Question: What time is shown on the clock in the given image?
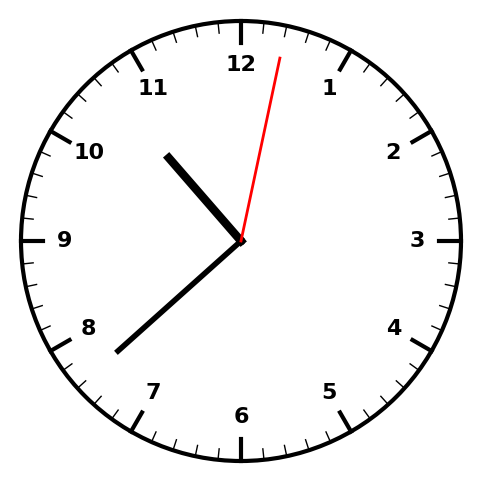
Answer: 10:38:02